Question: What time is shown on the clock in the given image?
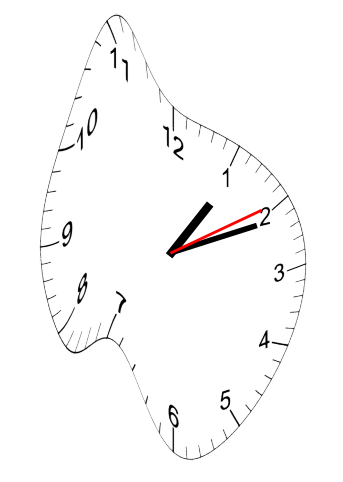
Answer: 01:11:10